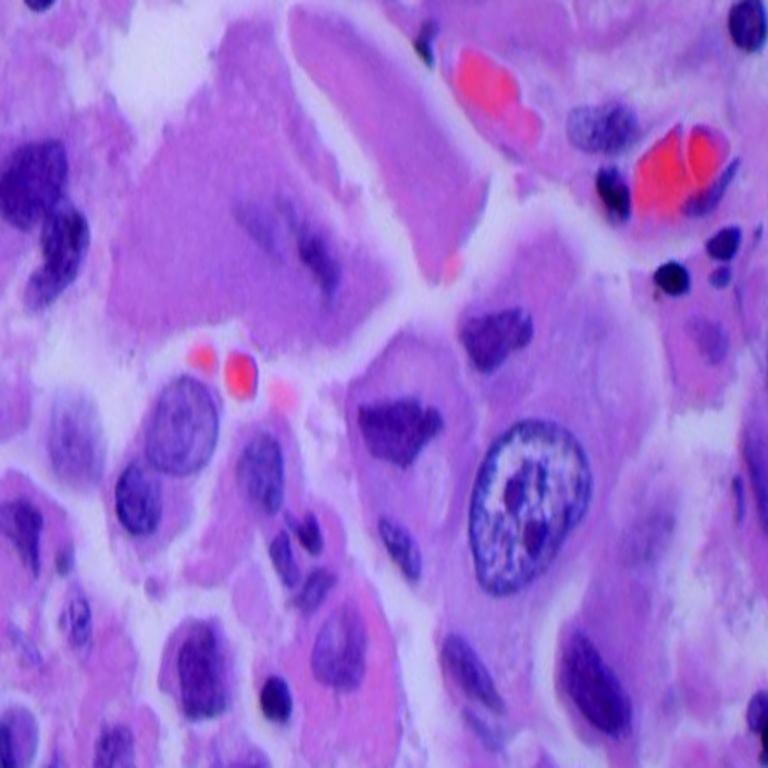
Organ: lung
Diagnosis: adenocarcinomas